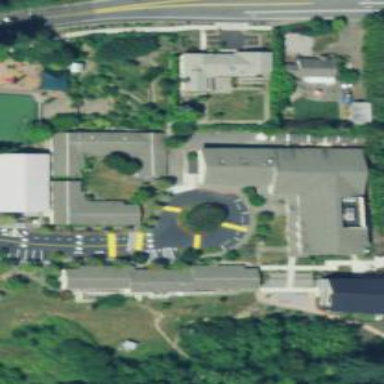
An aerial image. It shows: School building.